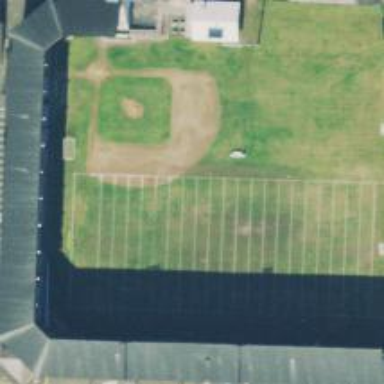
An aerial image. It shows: Stadium used for baseball and football.